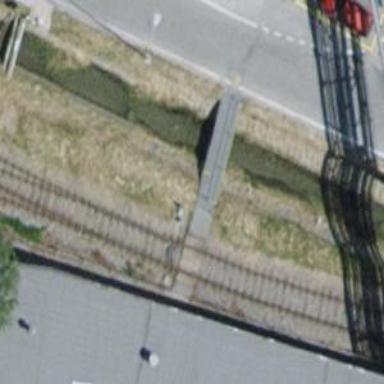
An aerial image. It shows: Railway switch.